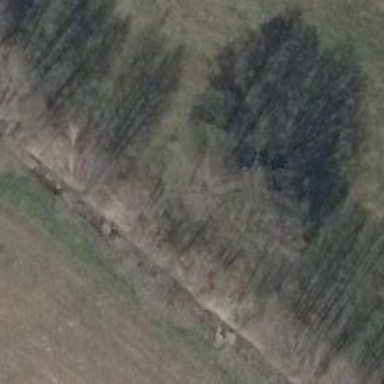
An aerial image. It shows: Row of trees in natural setting.